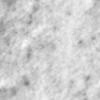
Label: no_change